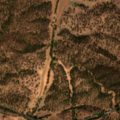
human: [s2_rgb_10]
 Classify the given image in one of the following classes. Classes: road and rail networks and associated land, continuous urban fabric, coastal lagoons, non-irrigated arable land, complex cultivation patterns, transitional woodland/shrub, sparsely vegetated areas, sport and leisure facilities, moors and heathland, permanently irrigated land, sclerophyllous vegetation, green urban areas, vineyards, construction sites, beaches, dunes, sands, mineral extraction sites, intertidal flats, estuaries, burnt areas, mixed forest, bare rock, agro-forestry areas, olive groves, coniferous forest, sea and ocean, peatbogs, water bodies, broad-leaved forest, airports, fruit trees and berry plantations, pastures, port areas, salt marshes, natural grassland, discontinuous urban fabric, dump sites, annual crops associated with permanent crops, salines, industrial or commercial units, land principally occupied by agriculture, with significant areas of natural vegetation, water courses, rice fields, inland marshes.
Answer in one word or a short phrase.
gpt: non-irrigated arable land, agro-forestry areas, broad-leaved forest